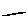
Label: line